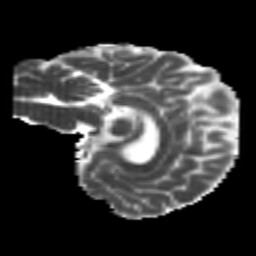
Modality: MD
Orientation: sagittal
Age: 26
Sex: female
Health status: healthy
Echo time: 0.074 s